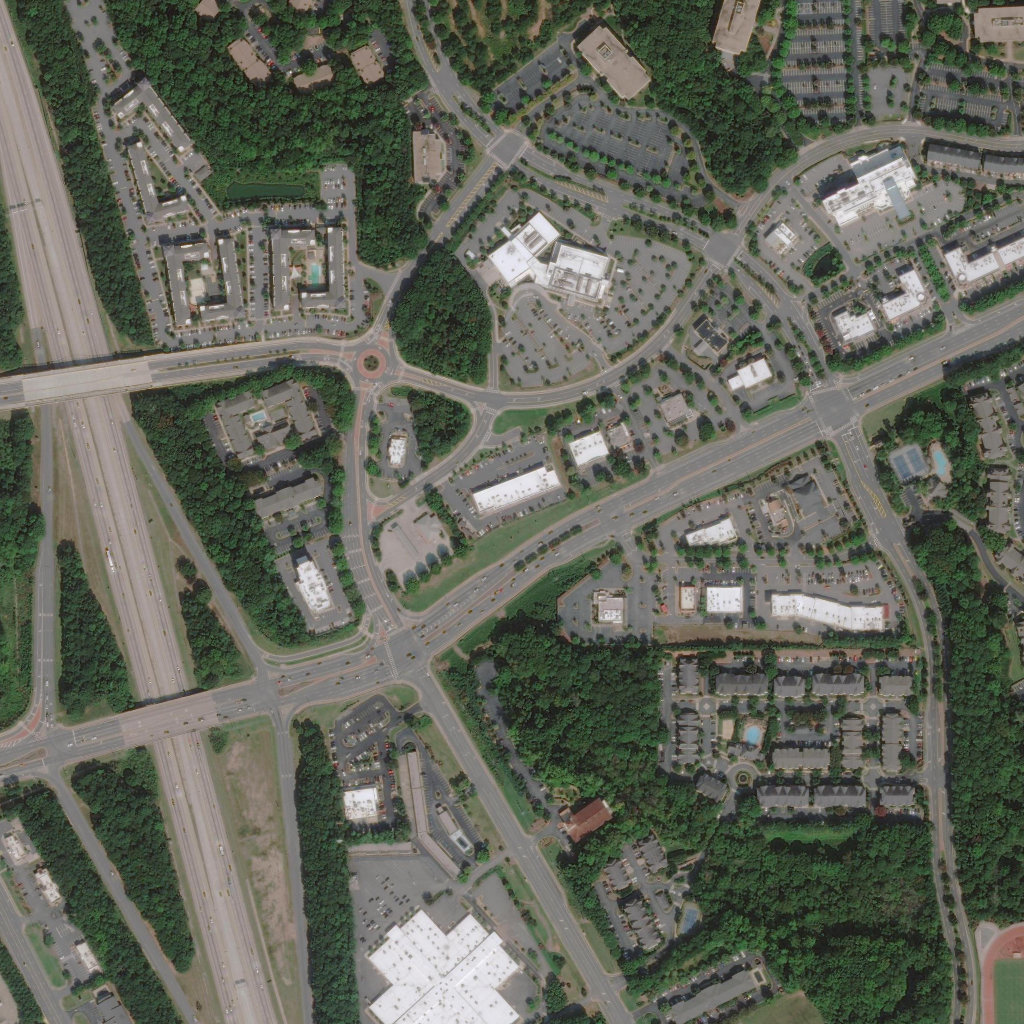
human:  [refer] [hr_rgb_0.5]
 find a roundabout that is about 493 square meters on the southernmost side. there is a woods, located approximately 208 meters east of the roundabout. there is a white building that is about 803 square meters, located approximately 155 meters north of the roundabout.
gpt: <box>[[70, 74, 74, 78, 0]]</box>

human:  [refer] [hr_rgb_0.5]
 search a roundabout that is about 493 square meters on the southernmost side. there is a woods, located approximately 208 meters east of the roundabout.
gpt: <box>[[70, 74, 74, 77, 0]]</box>

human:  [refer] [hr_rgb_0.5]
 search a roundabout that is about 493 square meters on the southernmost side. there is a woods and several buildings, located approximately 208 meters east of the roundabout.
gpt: <box>[[70, 74, 74, 77, 0]]</box>

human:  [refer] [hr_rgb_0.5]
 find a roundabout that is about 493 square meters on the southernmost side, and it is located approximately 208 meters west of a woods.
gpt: <box>[[70, 74, 74, 78, 0]]</box>